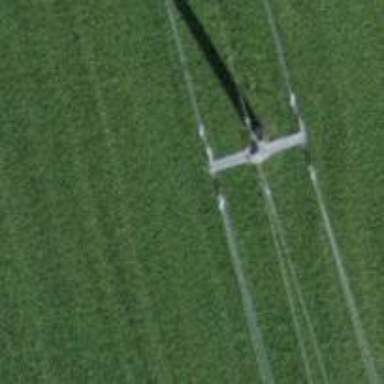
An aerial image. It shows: Three power lines with cables.